Question: I am working with Jquery ui.multiselect every thing is working properly but there is a tiny problem that when i load my edit item page at that page i want to show some items selected on page load , i am doing the following thing
'''
<select id="control_1" class="multiselect" >
@foreach (var item in Model.Allcategories)
{
if (Model.Categories.Contains(item))
{
<option selected="selected">@item.Name</option>
}
else
{
<option >@item.Name</option>
}
}
</select>
'''
and this is the javascript i am using
'''
<link href="/Content/css/ui.multiselect.css" rel="stylesheet" type="text/css" />
<script src="/Scripts/jquery.scrollTo-min.js" type="text/javascript"></script>
<script src="/Scripts/ui.multiselect.js" type="text/javascript"></script>
<script type="text/javascript">
$(function () {
// $("#control_1").addClass("multiselect");
$(".multiselect").multiselect();
$('.ui-multiselect').removeAttr('style');
});
</script>
'''
this is populated html
'''
<select id="control_1" class="multiselect" >
<option selected="selected">DGOCVs.com</option>
<option >DGOCV.com</option>
<option selected="selected">ZQAHP.com</option>
<option selected="selected">IIFSV.com</option>
<option >asdf</option>
<option >RBKDBs.com</option>
<option >NLXIV.com</option>
<option >WDBTB.com</option>
<option >TTSBB.com</option>
<option >DLXMH.com</option>
<option >INOCH.com</option>
<option >NQFSH.com</option>
<option >WIKCN.com</option>
<option >BKCTM.com</option>
<option >LPKZM.com</option>
<option >https://google.com498.com</option>
<option selected="selected">mduxf.com</option>
</select>
'''
you can see there are four elements which are set to be selected but i see like this

now as you can see there should be 4 items selected but there is only one .
Thanks ,
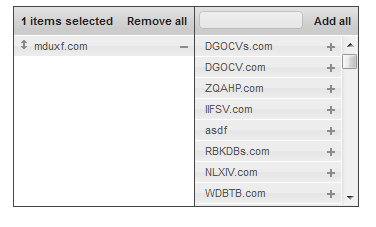
Answer: If you want your '<select>' element to support multiple selection in the first place, you have to specify its <URL> attribute:
'''
<select id="control_1" class="multiselect" multiple="multiple">
<!-- ... -->
</select>
'''